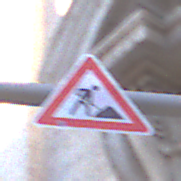
Verkehrszeichen: Arbeitsstelle
Umgebung: Outdoor, Urban
Tageszeit: SunriseSunset
Wetter: Clear
Licht: Natural
Jahreszeit: NotSpecified
Kontrast: MediumContrast